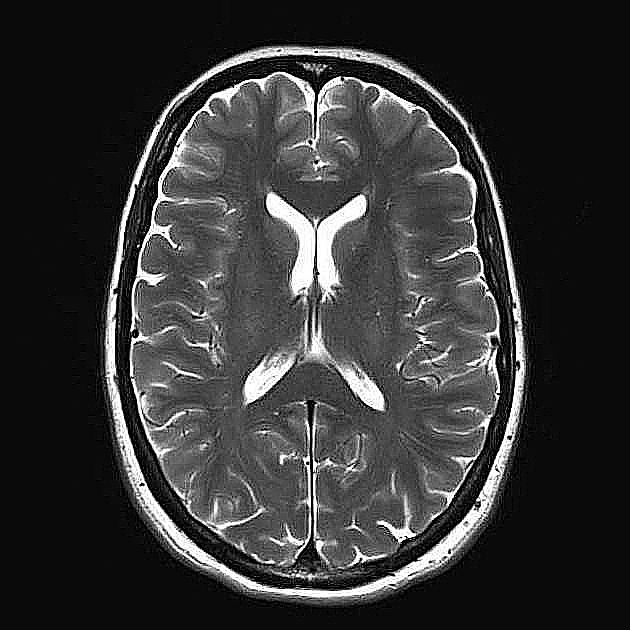
Label: notumor